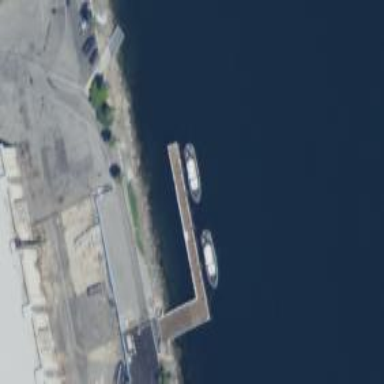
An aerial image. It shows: Man-made pier.